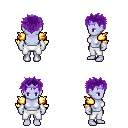
a pixel art fantasy rpg character, female body template, dark elf, purple skin, gold arm armor, white pants, purple bedhead hairstyle, purple tiara, white cloth bracers, four views (front, back, left, right), 2x2 character sprite sheet, small pixel art, hard edges, no anti-aliasing